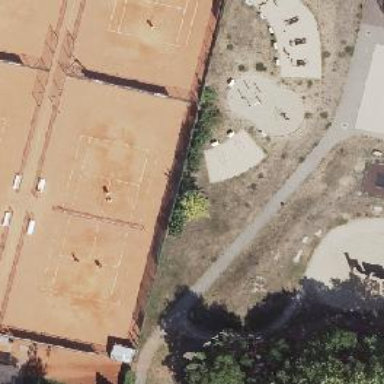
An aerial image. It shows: Clay tennis court on the leisure land pitch.